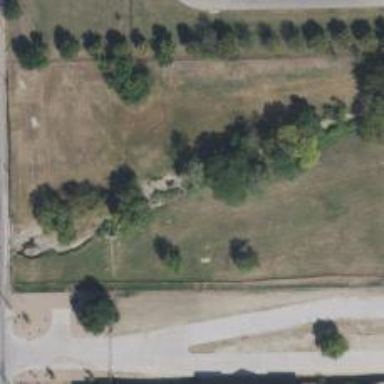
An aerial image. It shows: Disc golf hole in disc golf sport setting.